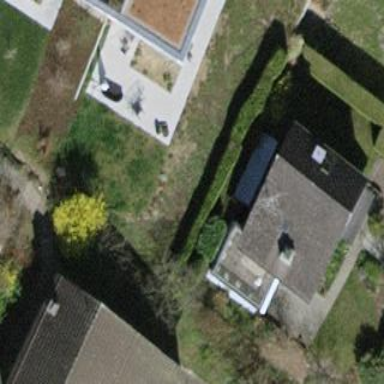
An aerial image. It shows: Building with tile roof.